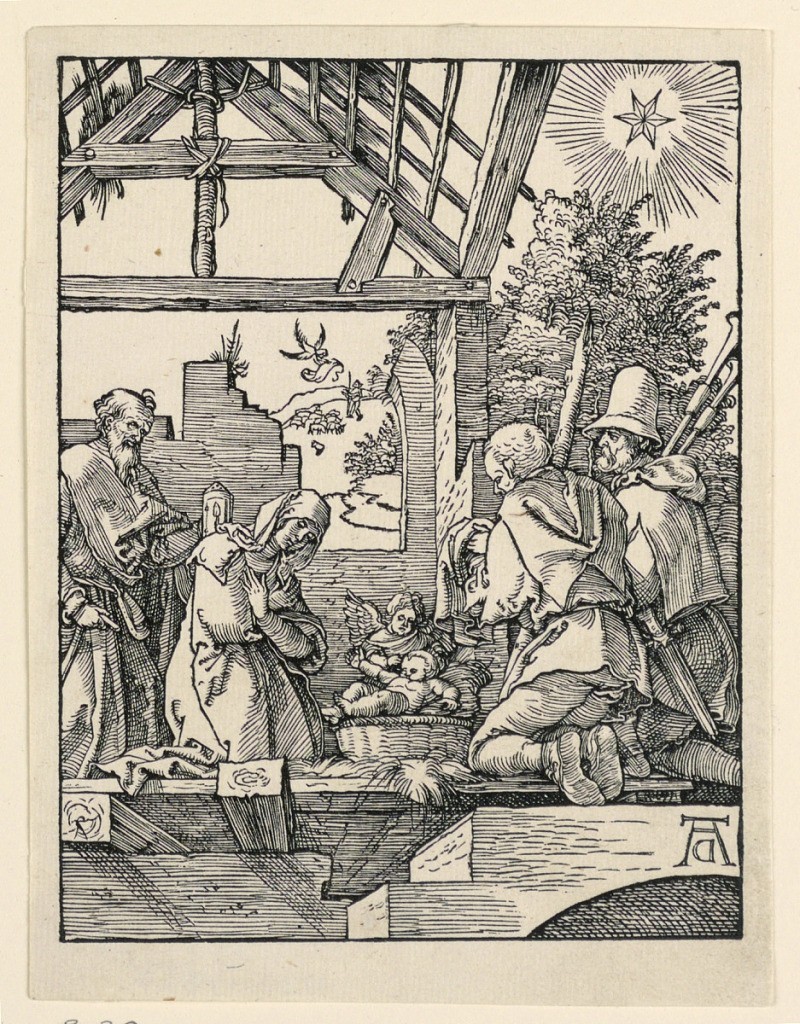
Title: The Nativity (Adoration of the Shepherds) from The Little Passion Series
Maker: Albrecht Dürer, German, 1471–1528
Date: ca. 1509–1511
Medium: Woodcut on paper
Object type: Print
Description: Scene in the manger, with the kneeling Virgin and St. Joseph at left. Two shepherds kneel at right, the Christ Child lies in a basket between the two groups, attended by an angel. Monogram of Dürer, in reverse, lower right.